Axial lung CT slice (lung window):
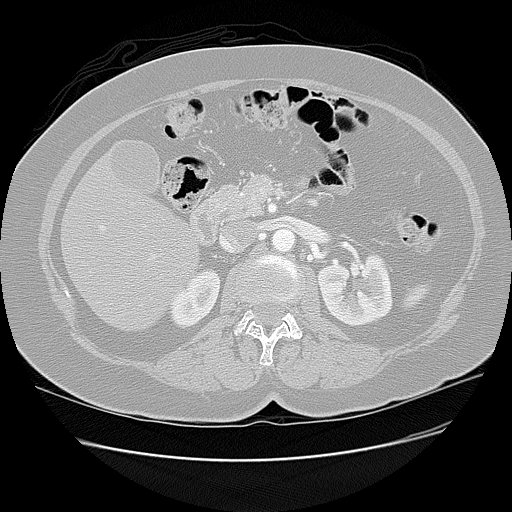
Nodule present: no